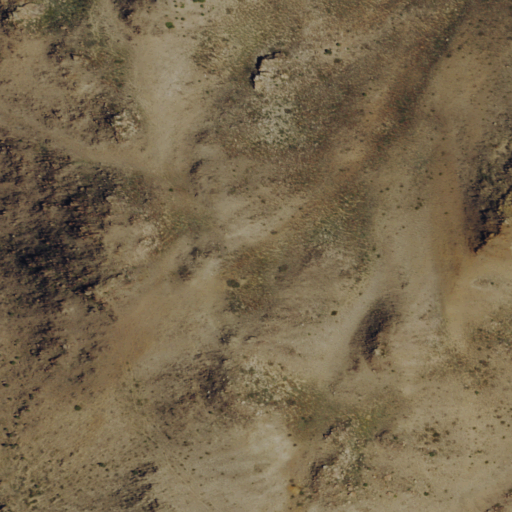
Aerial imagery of mountain in Nevada named Rice Peak containing only shrub